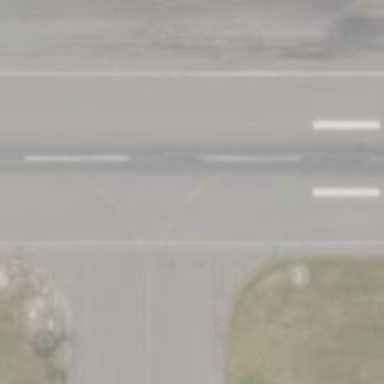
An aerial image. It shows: Image of taxiway at airport.